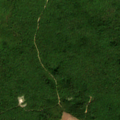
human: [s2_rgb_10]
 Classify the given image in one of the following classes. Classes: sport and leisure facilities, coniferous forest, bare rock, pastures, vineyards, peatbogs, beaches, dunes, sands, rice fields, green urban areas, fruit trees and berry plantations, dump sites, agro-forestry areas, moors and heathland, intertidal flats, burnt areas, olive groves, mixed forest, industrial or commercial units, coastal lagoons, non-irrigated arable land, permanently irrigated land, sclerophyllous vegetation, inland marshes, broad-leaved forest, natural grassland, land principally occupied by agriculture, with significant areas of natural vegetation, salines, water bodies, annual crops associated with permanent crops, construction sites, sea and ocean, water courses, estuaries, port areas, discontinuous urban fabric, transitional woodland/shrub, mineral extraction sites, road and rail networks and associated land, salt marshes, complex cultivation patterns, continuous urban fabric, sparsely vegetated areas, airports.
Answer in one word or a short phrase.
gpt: land principally occupied by agriculture, with significant areas of natural vegetation, broad-leaved forest